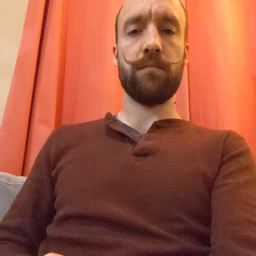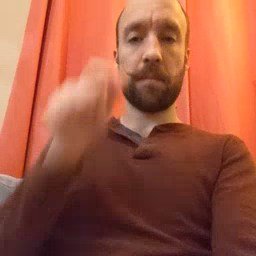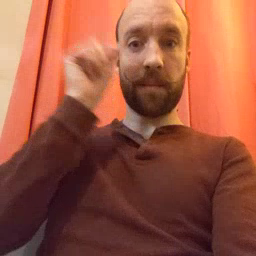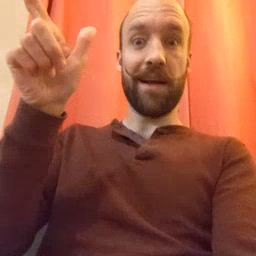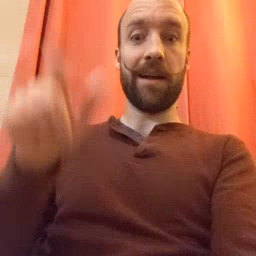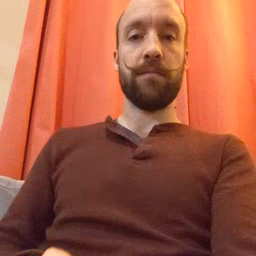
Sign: awake